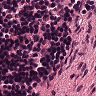
Metastatic tissue present: no